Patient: sex F, age 39
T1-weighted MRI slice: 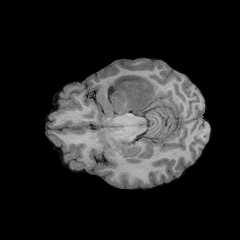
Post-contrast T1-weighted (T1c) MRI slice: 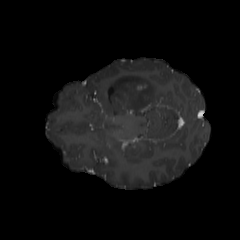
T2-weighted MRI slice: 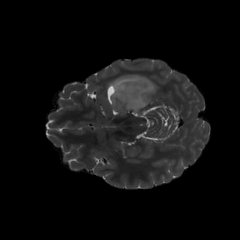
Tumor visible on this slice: yes
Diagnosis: Astrocytoma, IDH-mutant
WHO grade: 4